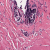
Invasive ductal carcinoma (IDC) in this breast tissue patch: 0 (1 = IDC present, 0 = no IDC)